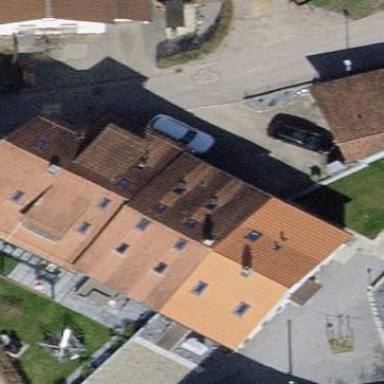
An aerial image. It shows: Building with tile roof.